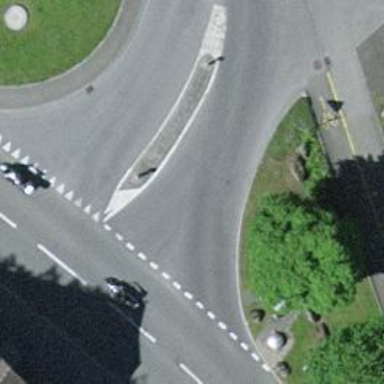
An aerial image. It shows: Traffic calming island.